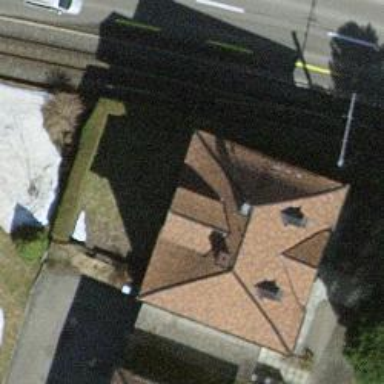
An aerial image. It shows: Simple and straightforward house.